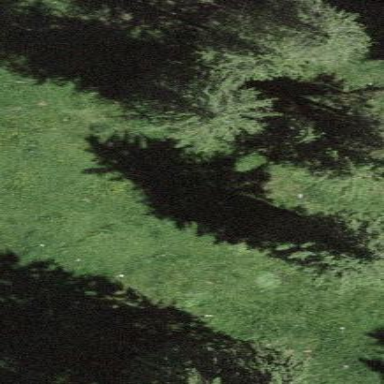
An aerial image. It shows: Beautiful woodland area.